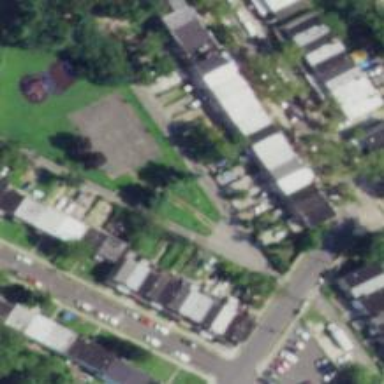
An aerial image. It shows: Alley classified as service road.